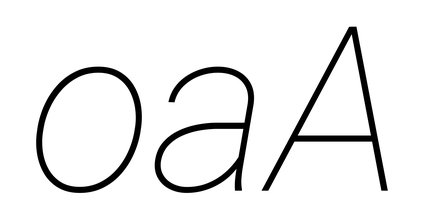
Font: Roboto-Italic_Thin_Italic